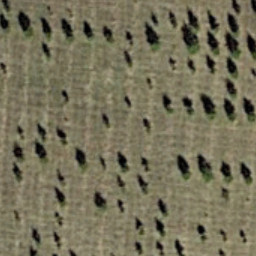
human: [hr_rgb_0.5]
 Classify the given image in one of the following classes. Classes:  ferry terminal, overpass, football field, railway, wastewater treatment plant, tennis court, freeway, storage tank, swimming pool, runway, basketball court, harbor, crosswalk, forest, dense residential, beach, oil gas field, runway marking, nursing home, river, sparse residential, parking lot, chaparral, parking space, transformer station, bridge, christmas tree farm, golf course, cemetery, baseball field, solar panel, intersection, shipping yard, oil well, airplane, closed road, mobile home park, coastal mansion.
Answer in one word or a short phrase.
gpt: christmas tree farm